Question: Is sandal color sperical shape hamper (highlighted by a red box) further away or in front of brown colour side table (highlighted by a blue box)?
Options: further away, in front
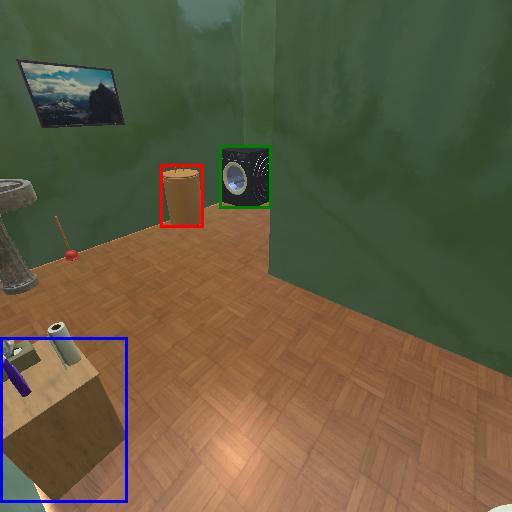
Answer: further away